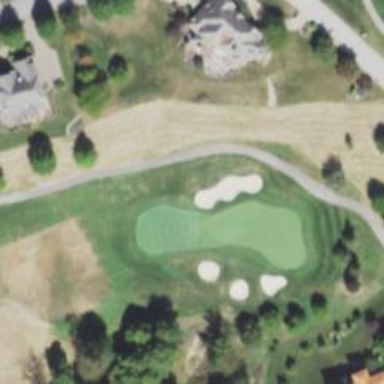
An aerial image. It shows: View of golf hole.